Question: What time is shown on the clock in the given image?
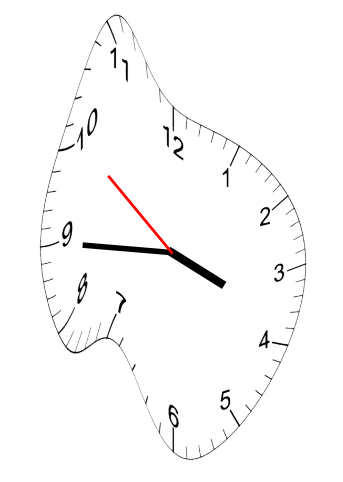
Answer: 03:44:51